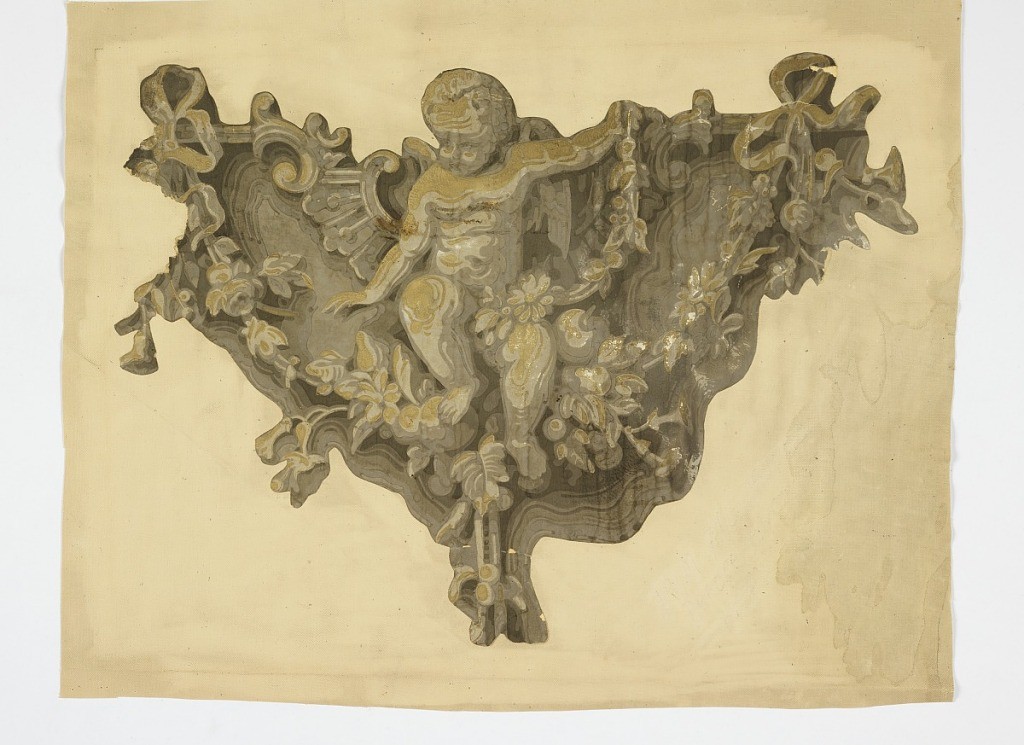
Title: Overdoor
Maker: Xavier Mader
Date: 1810–1820
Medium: Block-printed on handmade paper
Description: Rough triangle with scroll, flower and ribbon decoration, at center of which is seated putto. Printed in grisaille.